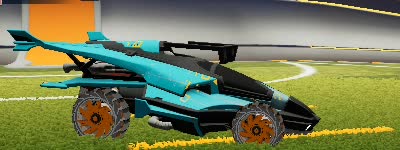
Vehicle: aftershock